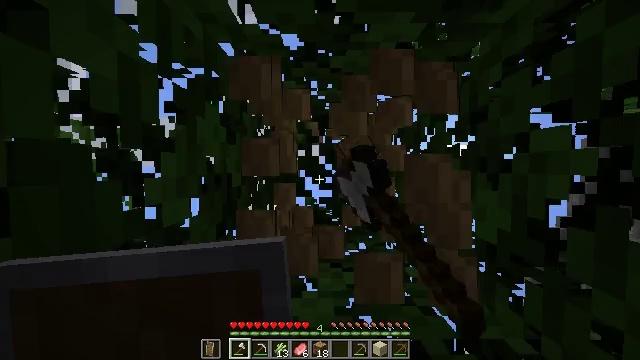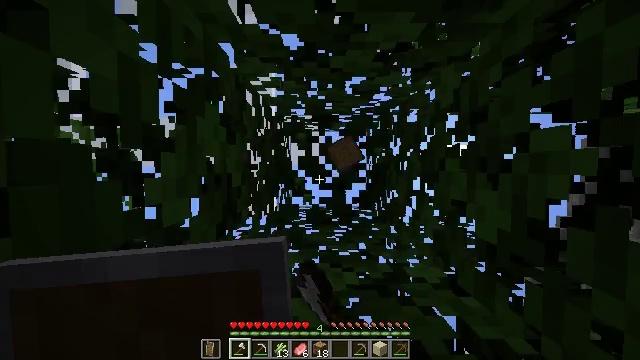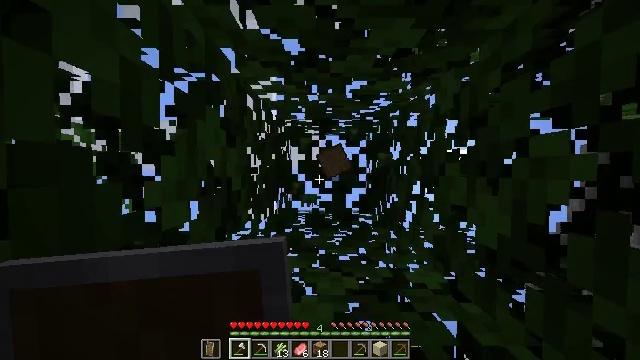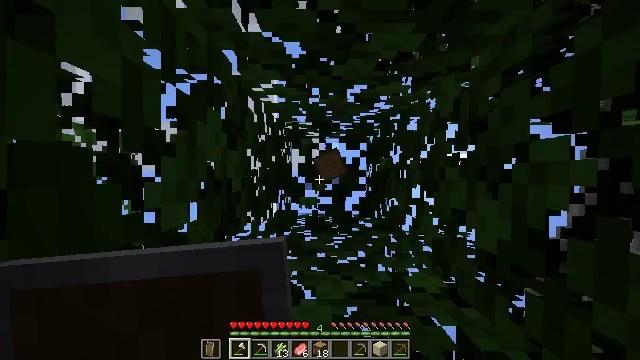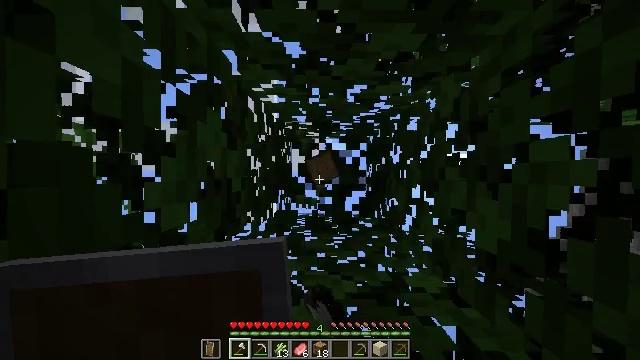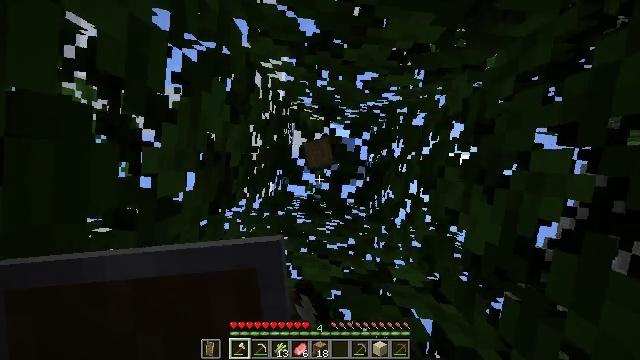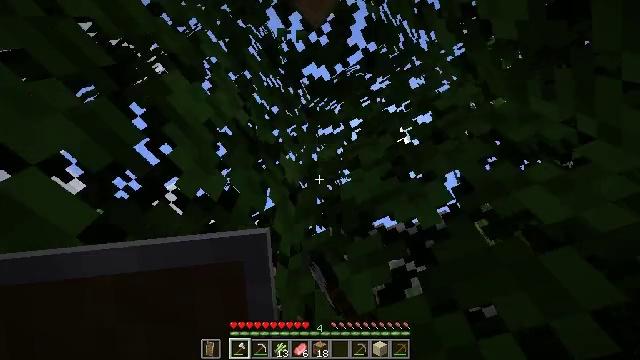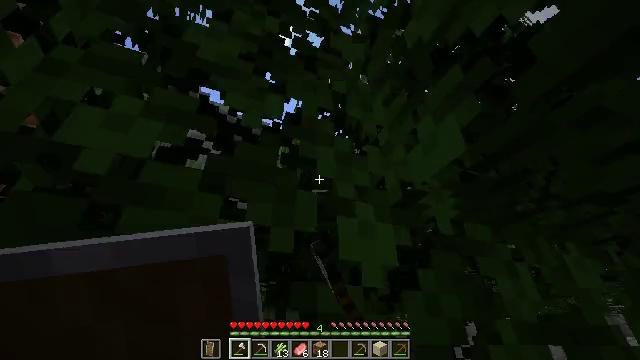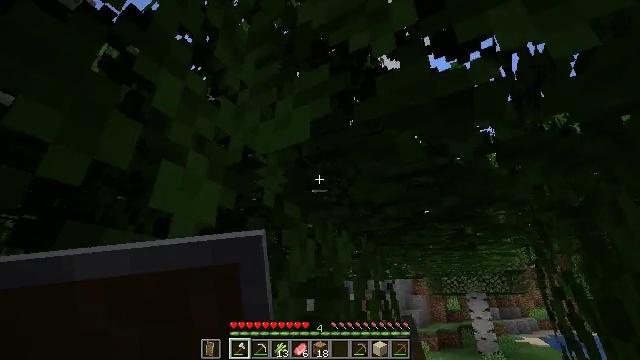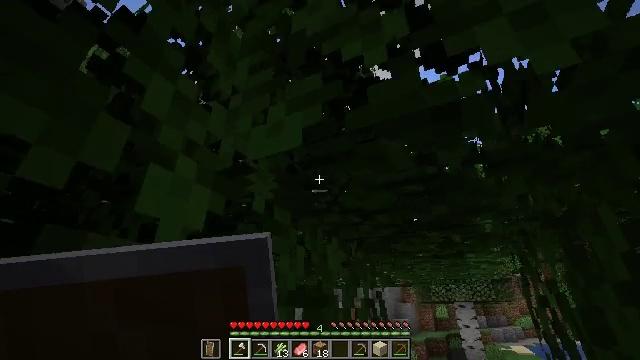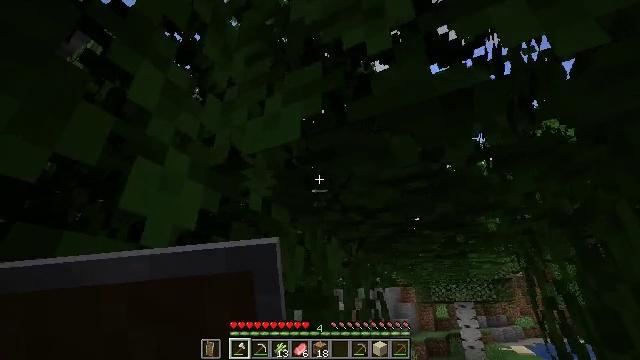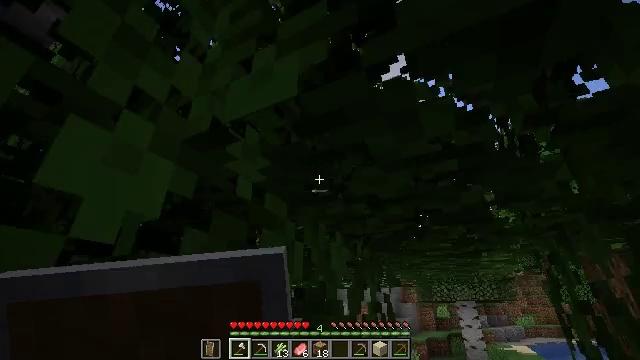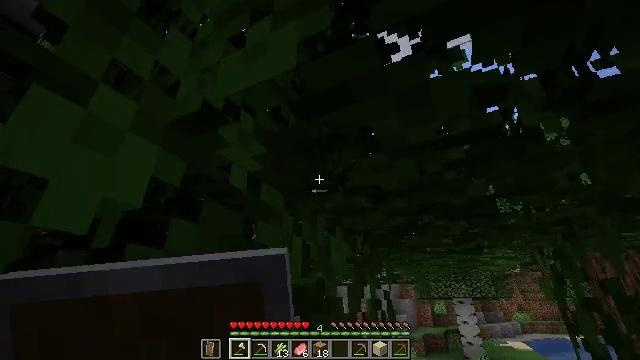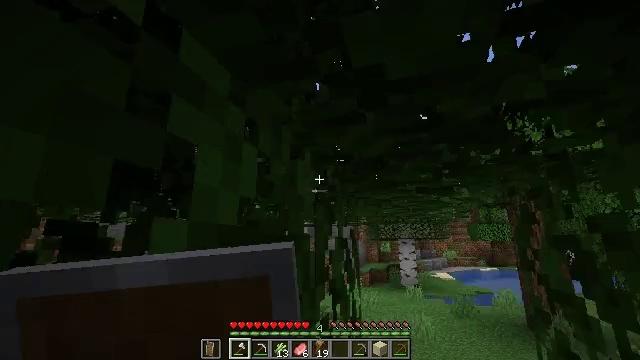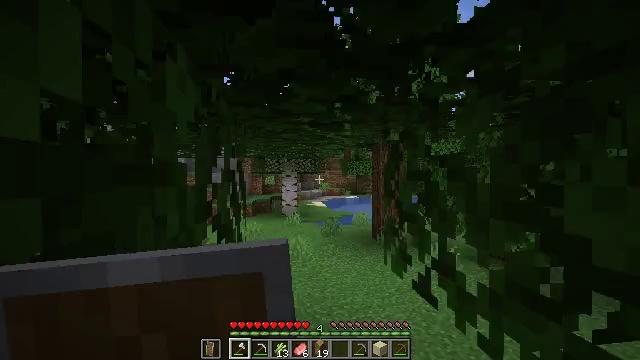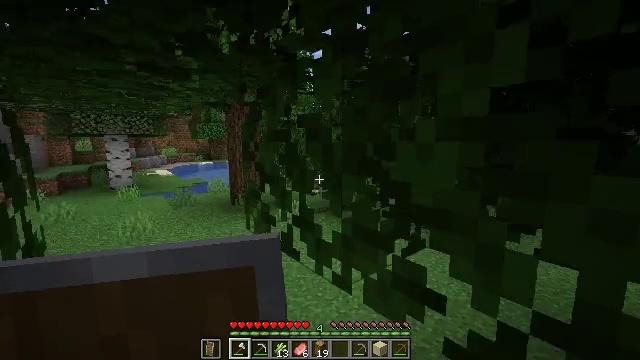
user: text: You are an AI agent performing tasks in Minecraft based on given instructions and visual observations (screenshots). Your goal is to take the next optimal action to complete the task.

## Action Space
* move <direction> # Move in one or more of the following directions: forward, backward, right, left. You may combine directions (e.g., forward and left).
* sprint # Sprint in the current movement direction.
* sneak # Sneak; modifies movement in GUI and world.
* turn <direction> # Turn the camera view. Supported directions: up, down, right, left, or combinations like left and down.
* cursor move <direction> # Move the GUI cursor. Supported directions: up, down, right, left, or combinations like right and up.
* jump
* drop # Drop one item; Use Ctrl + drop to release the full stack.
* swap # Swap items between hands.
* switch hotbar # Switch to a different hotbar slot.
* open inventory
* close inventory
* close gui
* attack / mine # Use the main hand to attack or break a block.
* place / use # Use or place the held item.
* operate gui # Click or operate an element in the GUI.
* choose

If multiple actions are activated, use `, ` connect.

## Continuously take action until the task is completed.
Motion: motion action
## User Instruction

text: Combat the chicken.
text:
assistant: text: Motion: attack / mine
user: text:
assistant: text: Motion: attack / mine
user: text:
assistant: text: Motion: attack / mine
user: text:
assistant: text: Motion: attack / mine
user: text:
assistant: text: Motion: turn right and down, attack / mine
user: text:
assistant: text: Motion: turn right and down, attack / mine
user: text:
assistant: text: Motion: turn right and down
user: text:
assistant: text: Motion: turn right and down
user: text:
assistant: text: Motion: turn right and up
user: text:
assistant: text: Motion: move forward
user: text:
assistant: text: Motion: move forward
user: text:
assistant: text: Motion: move forward
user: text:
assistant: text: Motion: move forward, turn right and down
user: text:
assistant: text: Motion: turn right and down
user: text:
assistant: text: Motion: move forward, sprint, turn right and down
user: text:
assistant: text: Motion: move forward, sprint, turn right and down
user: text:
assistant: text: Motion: move forward, sprint
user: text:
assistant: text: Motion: move forward, sprint, turn left
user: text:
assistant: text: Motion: move forward, sprint, turn left and down
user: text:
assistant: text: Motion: move forward, sprint, turn left and down
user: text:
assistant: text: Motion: move forward, sprint, turn left and down
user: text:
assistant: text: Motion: move forward, sprint, turn up
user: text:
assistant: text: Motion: move forward, sprint
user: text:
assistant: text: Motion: move forward, sprint
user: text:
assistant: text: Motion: move forward and move right, sprint
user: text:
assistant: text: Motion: move forward and move right, sprint, turn left and up
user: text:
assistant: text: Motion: move forward and move right, sprint, turn left and up
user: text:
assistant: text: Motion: move forward and move right, sprint, turn left
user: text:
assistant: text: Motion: move forward and move right, sprint, turn left and up
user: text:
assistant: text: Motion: move forward and move right, sprint, turn left and up